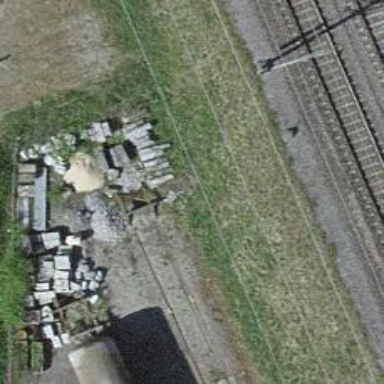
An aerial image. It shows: Single-track railway spur.